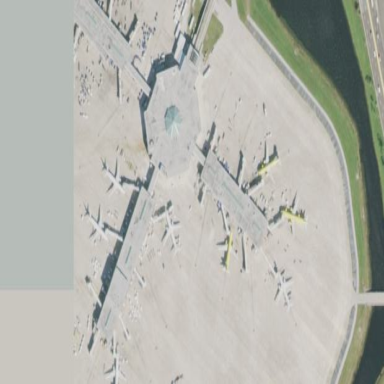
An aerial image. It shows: Apron at the airport.